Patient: sex M, age 69
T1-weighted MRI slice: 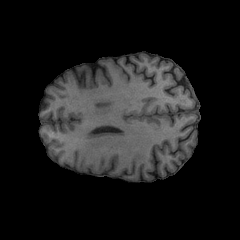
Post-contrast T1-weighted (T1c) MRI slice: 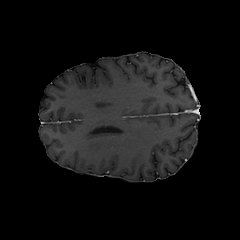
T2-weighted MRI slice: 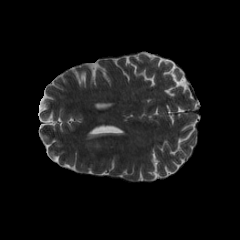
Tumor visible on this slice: no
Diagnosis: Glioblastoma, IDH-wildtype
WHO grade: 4